Field crop: maize
Growth stage: 2
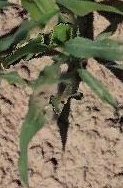
Species: maize